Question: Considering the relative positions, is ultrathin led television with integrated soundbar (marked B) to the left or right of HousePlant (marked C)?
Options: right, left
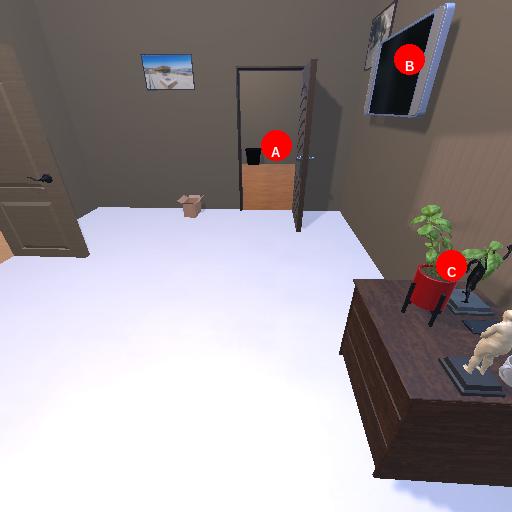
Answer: right